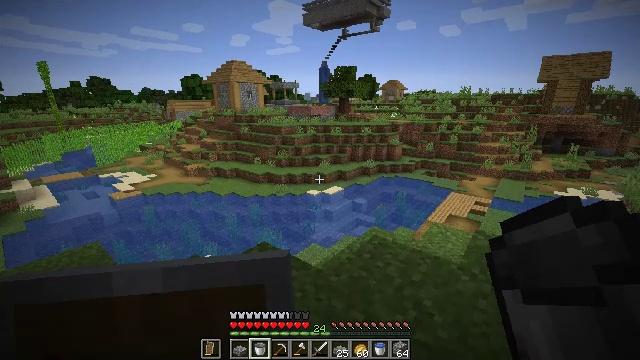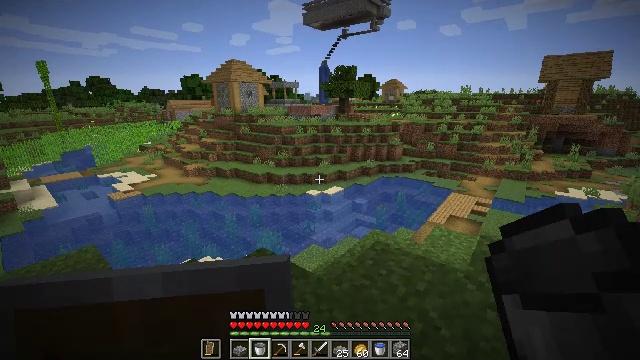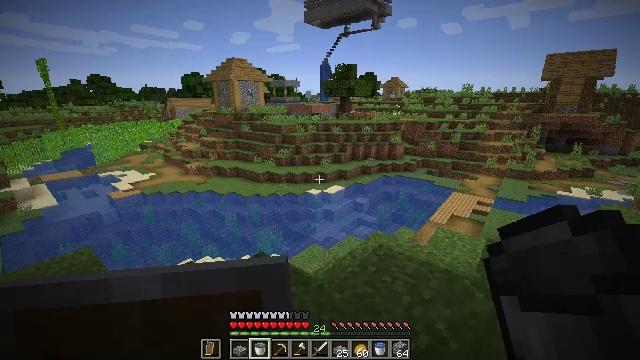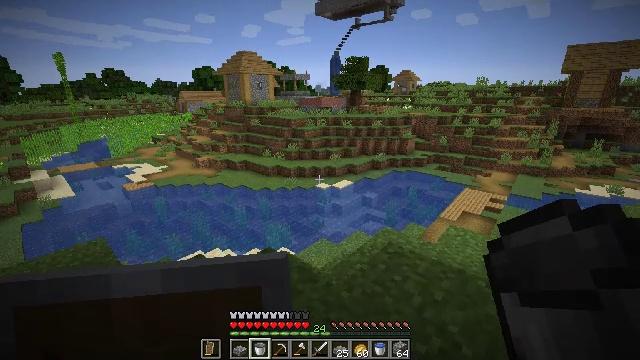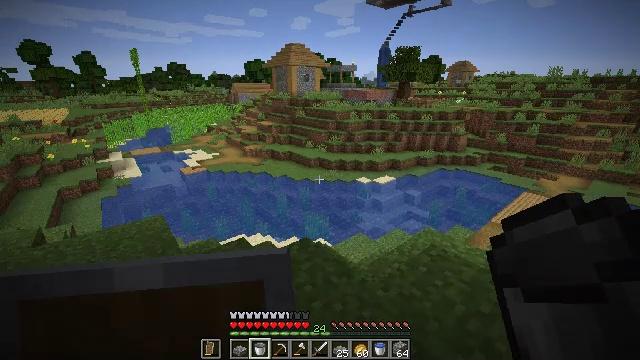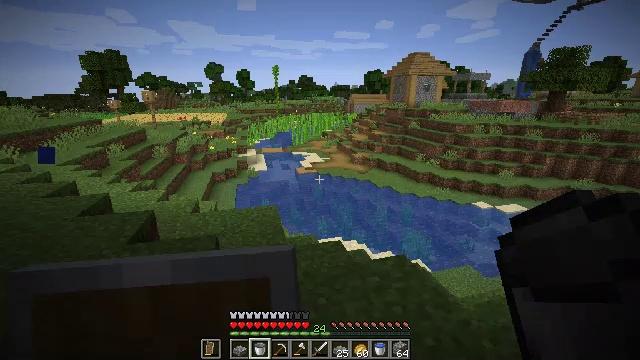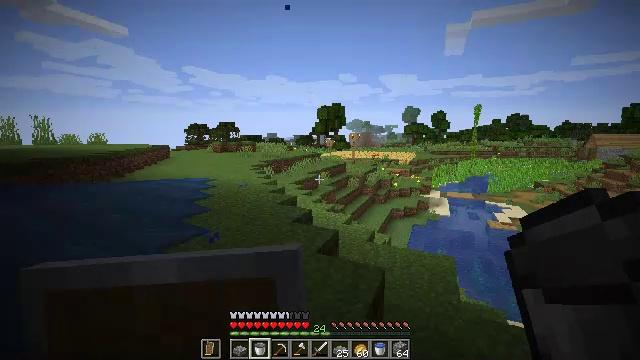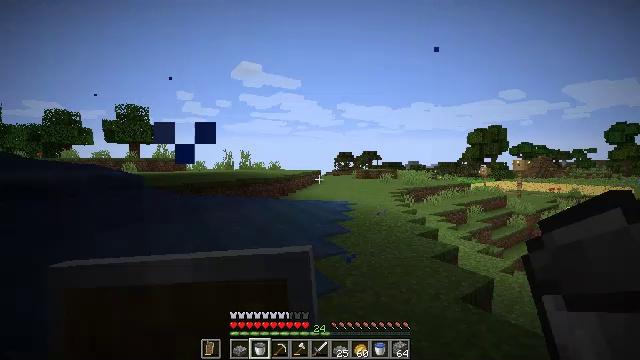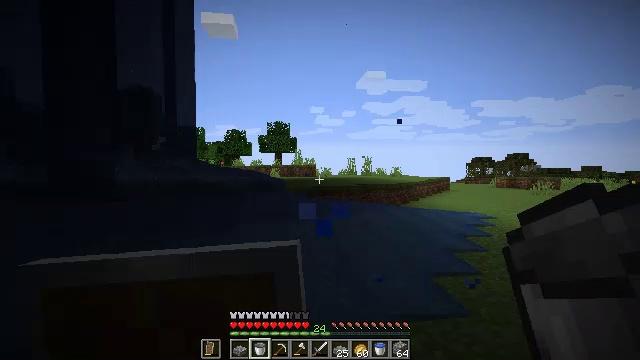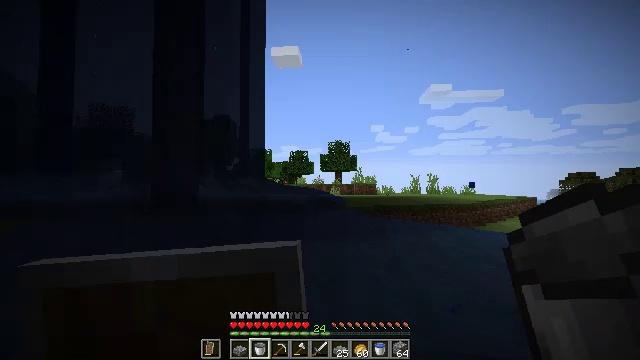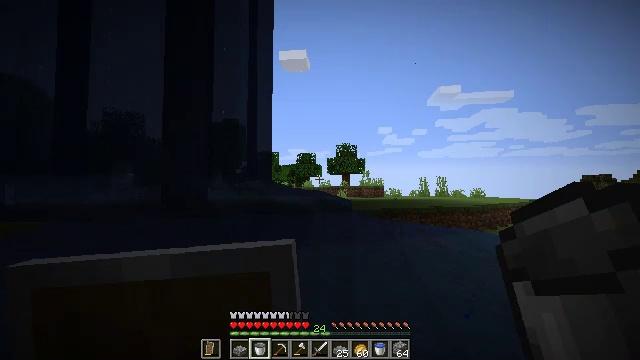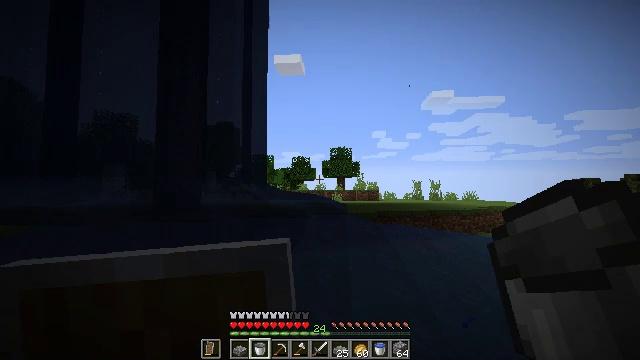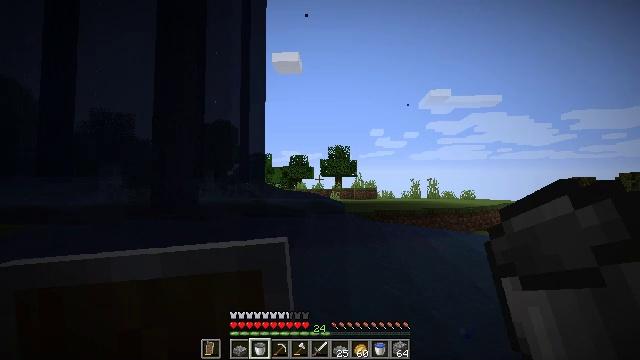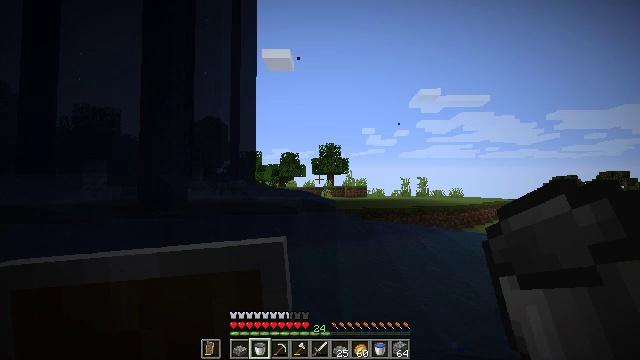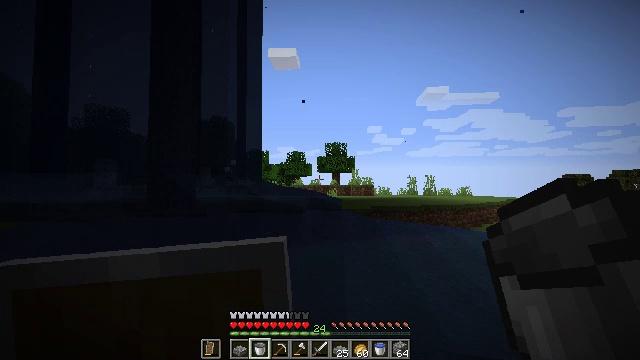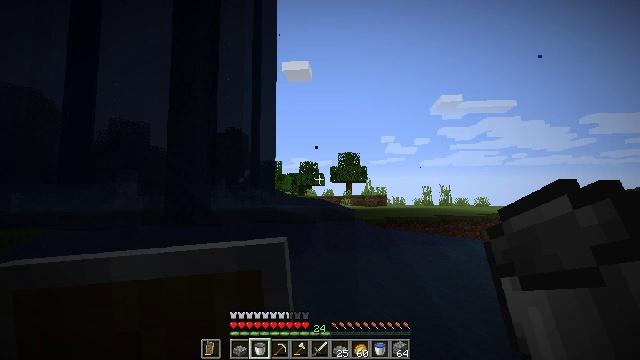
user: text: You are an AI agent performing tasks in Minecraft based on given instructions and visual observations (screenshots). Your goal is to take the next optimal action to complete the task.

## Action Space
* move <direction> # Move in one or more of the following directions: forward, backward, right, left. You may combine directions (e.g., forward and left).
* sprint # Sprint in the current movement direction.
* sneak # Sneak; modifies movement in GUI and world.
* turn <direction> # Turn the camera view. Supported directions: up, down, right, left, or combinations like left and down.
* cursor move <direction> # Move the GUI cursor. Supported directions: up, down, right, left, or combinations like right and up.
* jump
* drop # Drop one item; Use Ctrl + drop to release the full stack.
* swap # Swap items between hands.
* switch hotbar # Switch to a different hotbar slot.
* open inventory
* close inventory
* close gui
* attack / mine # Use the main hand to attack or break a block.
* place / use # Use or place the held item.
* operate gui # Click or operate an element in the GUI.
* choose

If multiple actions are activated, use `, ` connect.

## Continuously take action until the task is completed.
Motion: motion action
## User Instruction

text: Make an oak sign using planks.
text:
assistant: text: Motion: no_op
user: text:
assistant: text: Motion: no_op
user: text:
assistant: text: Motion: turn left and down
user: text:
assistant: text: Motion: turn left and down
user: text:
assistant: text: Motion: turn left and up
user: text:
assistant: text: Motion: turn left and up
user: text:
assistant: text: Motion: turn left and up
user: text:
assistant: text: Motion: turn left and up
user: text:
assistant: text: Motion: turn left and up
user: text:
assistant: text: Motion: turn left
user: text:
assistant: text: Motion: turn right
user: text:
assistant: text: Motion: no_op
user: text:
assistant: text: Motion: turn right
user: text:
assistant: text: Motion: turn left
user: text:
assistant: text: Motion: turn left and up
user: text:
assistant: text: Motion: turn left and up
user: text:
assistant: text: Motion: turn left and up
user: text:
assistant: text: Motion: move back, turn left and up
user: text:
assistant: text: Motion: move back, turn left and up
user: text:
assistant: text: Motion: move back, turn left and up
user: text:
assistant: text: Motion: move back, turn up
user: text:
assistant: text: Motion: no_op
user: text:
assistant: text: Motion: no_op
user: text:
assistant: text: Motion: no_op
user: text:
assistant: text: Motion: no_op
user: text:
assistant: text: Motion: no_op
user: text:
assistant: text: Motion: no_op
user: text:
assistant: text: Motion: no_op
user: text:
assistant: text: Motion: no_op
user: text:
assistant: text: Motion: no_op